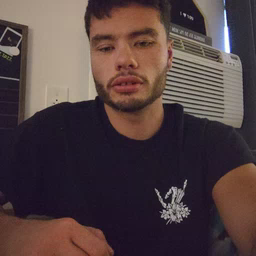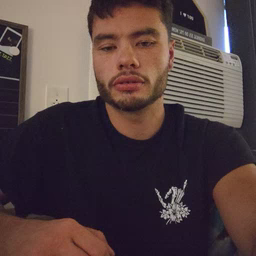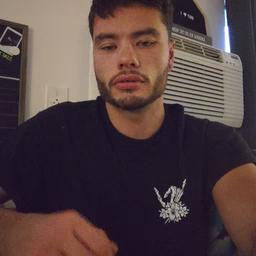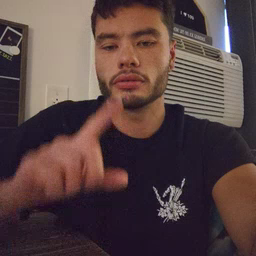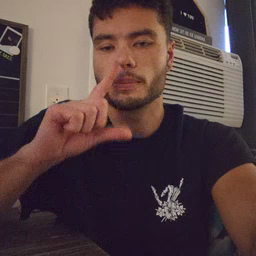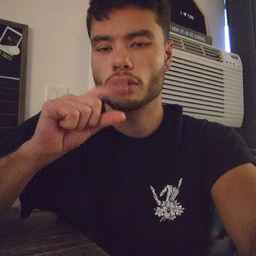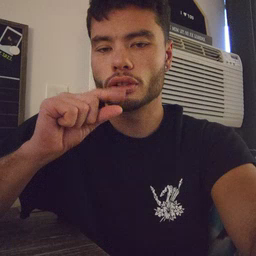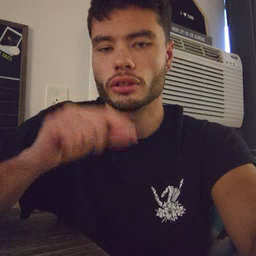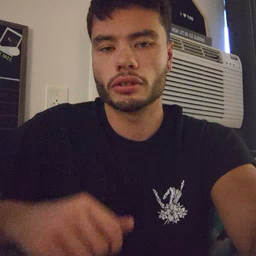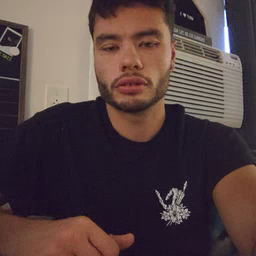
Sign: bird